Question: I have created a PCA for measurements collected on individual from four locations placed on four substrates with three replicates. I have the sex (male or female)and "karyotype" (factor with three possible categories) and the calculated the first two PC scores for each individual.
I would like to make a plot where male and female have different symbols and the colour of the symbols is dependent on the karotype. I have created a plot with the code below that gives me one symbol colour coded for the three karyotypes and put 95% confidence elispses around the males and females.
How can I change the symbol for each sex and keeping the colouring dependent on the karytype? I would also like to have this reflected in the legend.
One last question. Is it possible to add an arrow for each PC (not each individual) from the origin similar to those found in ordination plots?

Sample Data:
'''
test <- structure(list(Location = structure(c(1L, 1L, 1L, 1L, 1L, 1L,
1L, 1L, 1L, 1L, 1L, 1L, 1L, 1L, 1L, 1L, 1L, 1L, 1L, 1L, 1L, 1L,
1L, 1L, 1L), .Label = c("Kampinge", "Kaseberga", "Molle", "Steninge"
), class = "factor"), Substrate = structure(c(1L, 1L, 1L, 1L,
1L, 1L, 1L, 1L, 1L, 1L, 1L, 1L, 1L, 1L, 1L, 1L, 1L, 1L, 1L, 1L,
1L, 1L, 1L, 2L, 2L), .Label = c("Kampinge", "Kaseberga", "Molle",
"Steninge"), class = "factor"), Replicate = structure(c(1L, 1L,
1L, 1L, 1L, 2L, 2L, 2L, 2L, 2L, 2L, 2L, 3L, 3L, 3L, 3L, 3L, 3L,
3L, 3L, 3L, 3L, 3L, 1L, 1L), .Label = c("1", "2", "3"), class = "factor"),
Sex = structure(c(2L, 2L, 2L, 1L, 1L, 2L, 2L, 1L, 1L, 2L,
2L, 2L, 2L, 1L, 2L, 1L, 1L, 2L, 1L, 2L, 1L, 2L, 2L, 2L, 2L
), .Label = c("Female", "Male"), class = "factor"), Karyotype = structure(c(3L,
4L, 3L, 3L, 4L, 3L, 4L, 3L, 4L, 3L, 3L, 3L, 3L, 3L, 2L, 4L,
3L, 3L, 4L, 4L, 3L, 4L, 3L, 4L, 3L), .Label = c("", "BB",
"BD", "DD"), class = "factor"), Wing_Length = c(1439L, 1224L,
1558L, 1508L, 1286L, 1560L, 1377L, 1486L, 1638L, 1475L, 1703L,
1726L, 1668L, 1405L, 1737L, 1419L, 1530L, 1508L, 1525L, 1326L,
1609L, 1357L, 1830L, 1476L, 1661L), Leg_Length = c(465L,
357L, 610L, 415L, 343L, 560L, 435L, 390L, 425L, 514L, 693L,
695L, 657L, 454L, 661L, 382L, 431L, 531L, 435L, 387L, 407L,
414L, 752L, 524L, 650L), Development_Time = c(15, 15, 12,
12, 12, 12, 12, 12, 12, 15, 15, 15, 15, 15, 15, 15, 11, 12,
14, 12, 14, 14, 14, 11, 11), PC1 = c(-281.<PHONE>, -515.247908786317,
-96.7283446465637, -260.<PHONE>, -476.664849753781,
-127.267190895631, -347.839240839062, -293.<PHONE>, -154.<PHONE>,
-221.<PHONE>, 67.7504074590983, 86.6778734586525, 17.8073498265326,
-314.<PHONE>, 73.3068216627556, -349.616320093329, -233.<PHONE>,
-185.761623361004, -234.<PHONE>, -417.754317941649, -187.820500930148,
-376.653043663908, 203.<PHONE>, -214.<PHONE>, 7.94703091626344
), PC2 = c(-78.3082792875783, -133.370219905995, -113.211488986839,
4.31036861466361, -82.8593541869054, -73.5708675263244, -95.0643731443612,
9.37702847686542, 80.0290301136235, -92.8061497557789, -83.8731164047719,
-70.6537733486393, -78.706783632851, -91.6793310834752, -37.5144466525303,
-27.4637667171696, 6.14809390611532, -84.6794844768708, -0.127837123829732,
-90.9556028004192, 75.2353710655562, -91.7834027435658, -47.669385541585,
-99.8362257341741, -77.8269478596591)), .Names = c("Location",
"Substrate", "Replicate", "Sex", "Karyotype", "Wing_Length",
"Leg_Length", "Development_Time", "PC1", "PC2"), row.names = c(1L,
2L, 3L, 4L, 5L, 6L, 7L, 8L, 9L, 11L, 12L, 13L, 16L, 17L, 18L,
19L, 20L, 21L, 22L, 23L, 24L, 25L, 26L, 30L, 31L), class = "data.frame")
## Plot
par(mfrow=c(1,1), mar=c(4,4,2,1), pty = "s")
plot(test$PC1, test$PC2, xlab="PC1", ylab="PC2", pch=16, col=as.numeric(test[,"Karyotype"]),
xlim = c(-1000, 1000), ylim = c(-250, 250), las=1, cex.lab = 1.5, cex.axis = 1.25, main = NULL)
ordiellipse(test[,9:10], test$Sex, conf=0.95, col="black", cex=1.75, label=TRUE)
legend("bottomright", pch=16, col=unique(as.numeric(test[,"Karyotype"])), legend=unique(test[,"Karyotype"]), cex = 1.75)
'''
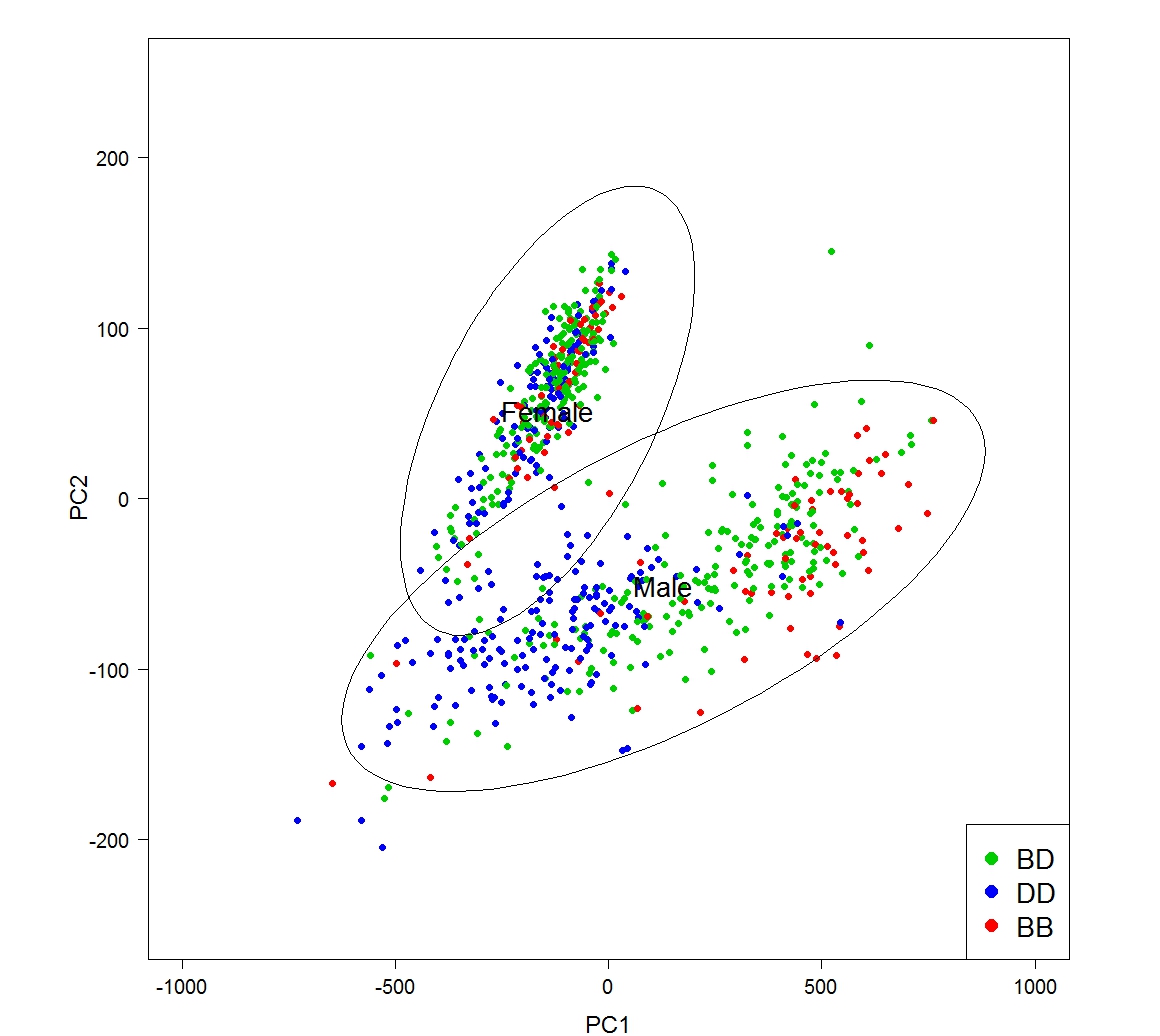
Answer: Replace your 'pch' plot argument by something like :
'''
pch=ifelse(test$Sex=='Male',15,19)
'''